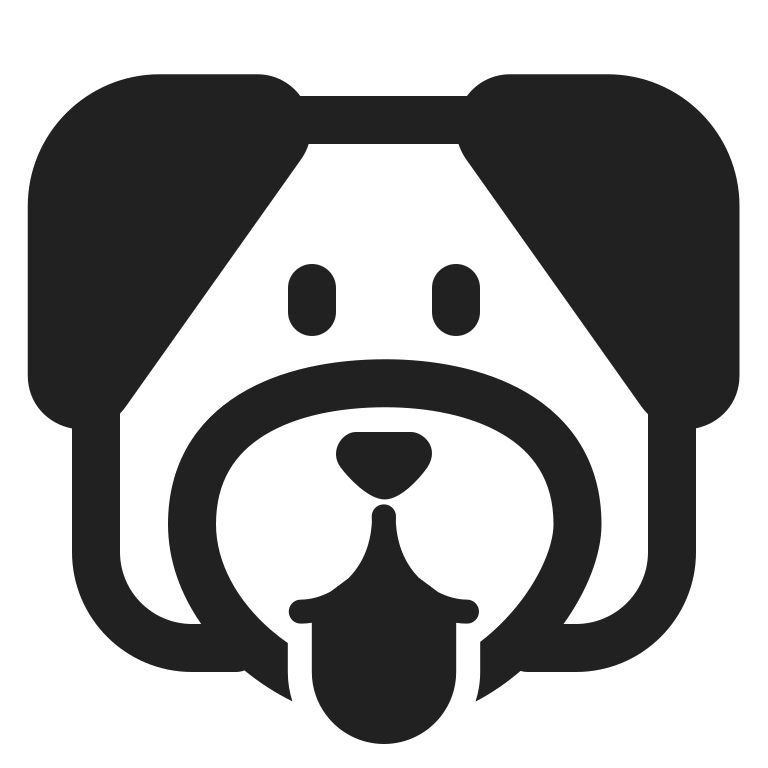
dog face high contrast